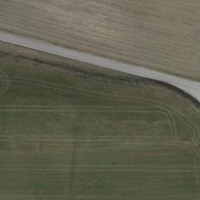
EUNIS habitat code: 52
Species observed at this site:
Tabanus sudeticus
Anax imperator